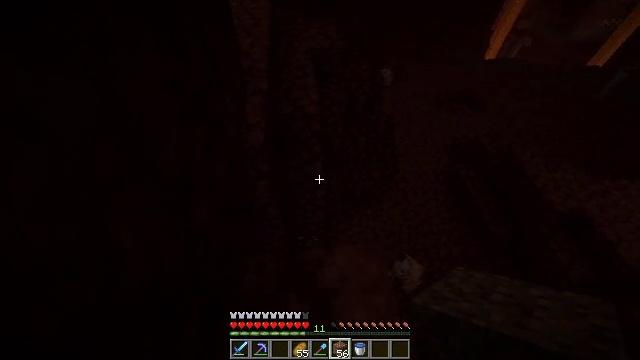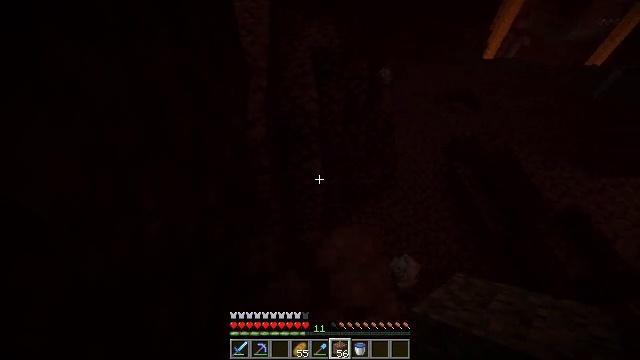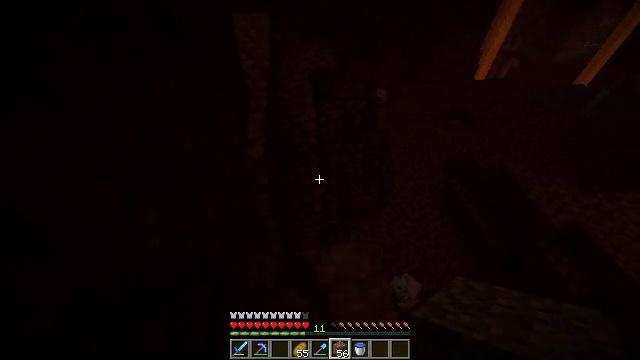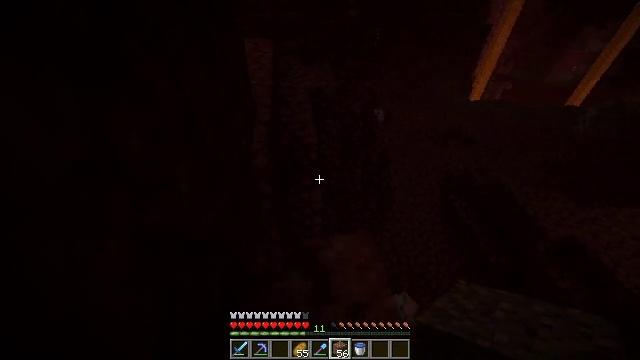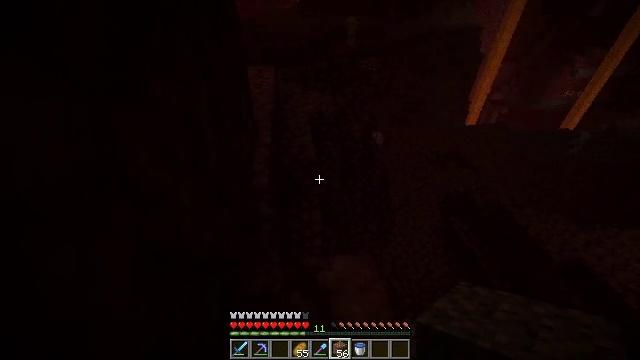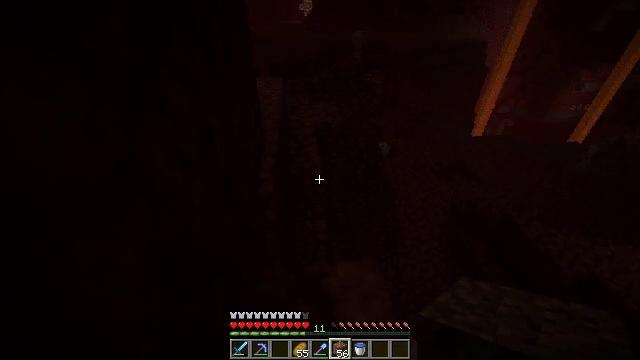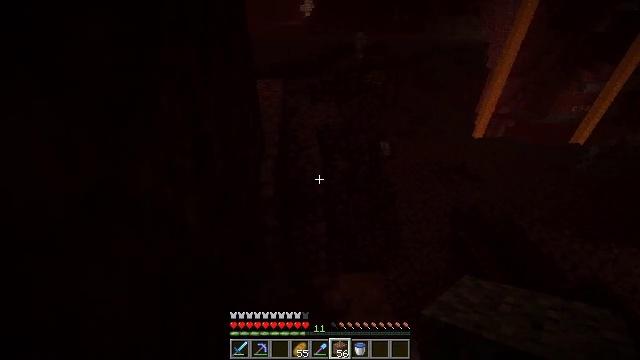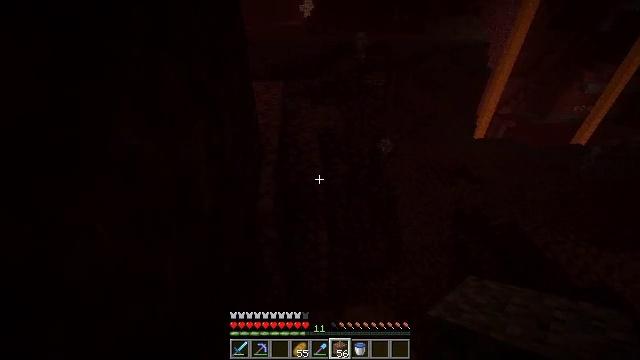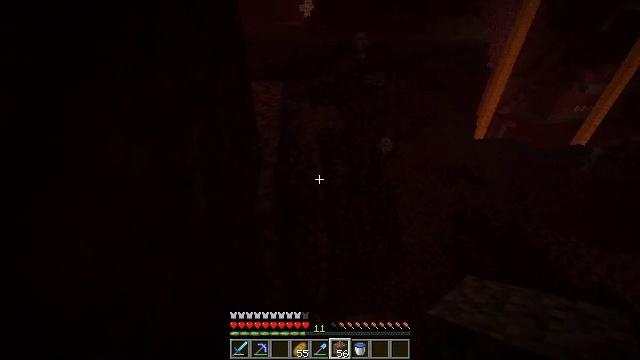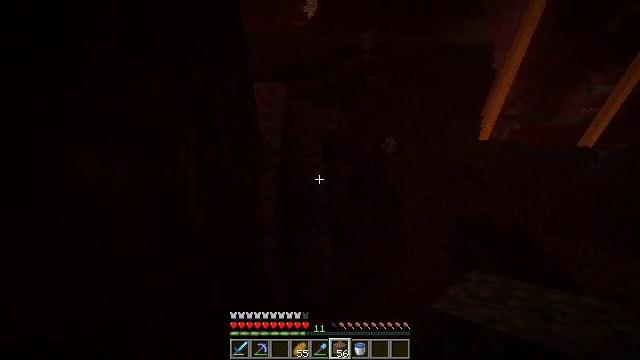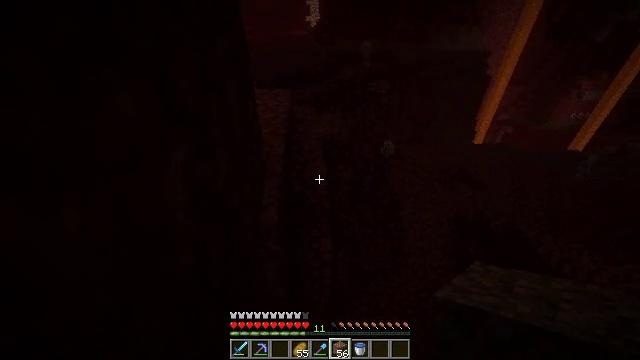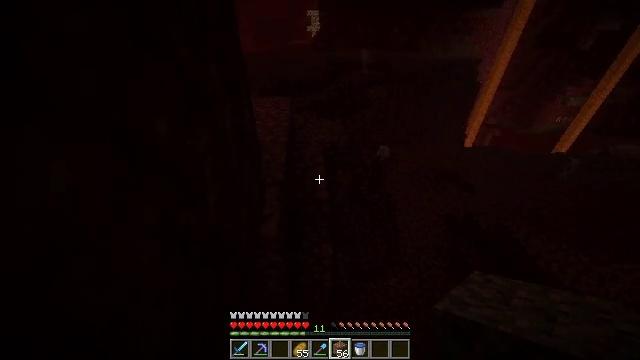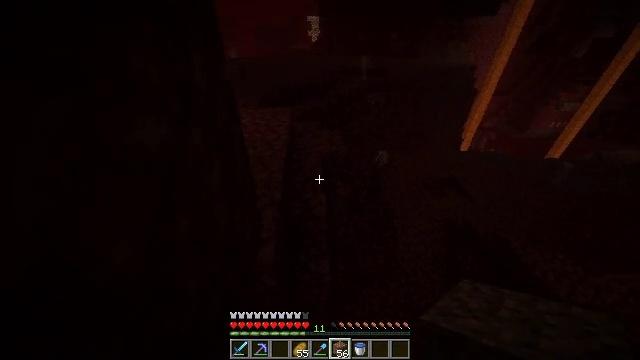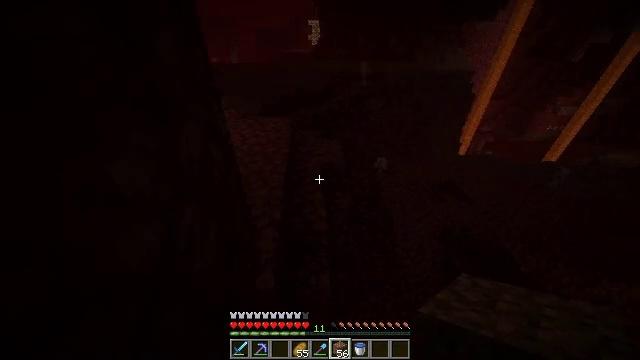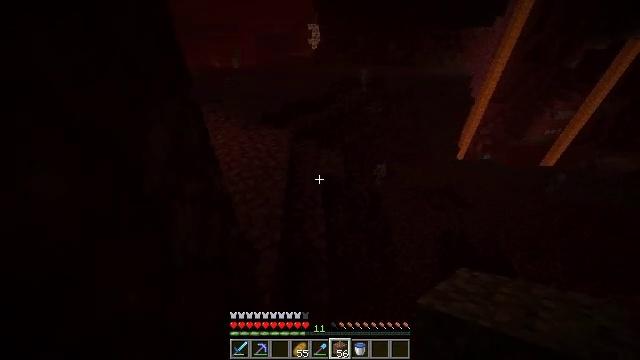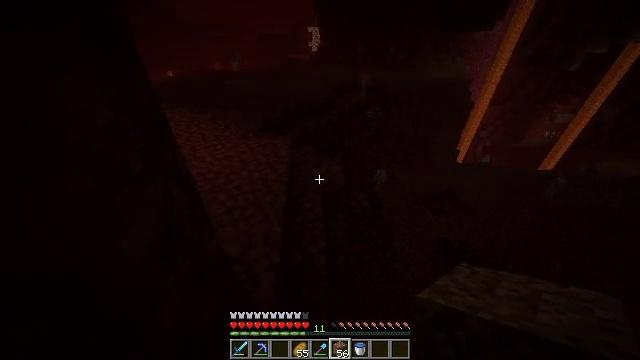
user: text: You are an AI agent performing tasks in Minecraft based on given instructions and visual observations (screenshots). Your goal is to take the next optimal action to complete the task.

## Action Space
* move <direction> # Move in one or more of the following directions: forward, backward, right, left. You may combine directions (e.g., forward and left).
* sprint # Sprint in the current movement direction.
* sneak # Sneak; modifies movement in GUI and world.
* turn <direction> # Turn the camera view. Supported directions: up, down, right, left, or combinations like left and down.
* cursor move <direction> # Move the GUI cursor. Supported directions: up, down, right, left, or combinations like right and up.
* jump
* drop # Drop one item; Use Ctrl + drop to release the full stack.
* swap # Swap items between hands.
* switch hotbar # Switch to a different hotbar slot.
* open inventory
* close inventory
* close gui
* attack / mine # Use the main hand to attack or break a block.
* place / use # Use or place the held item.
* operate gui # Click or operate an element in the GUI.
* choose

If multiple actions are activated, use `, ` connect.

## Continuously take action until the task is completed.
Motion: motion action
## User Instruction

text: Collect bone block by breaking it.
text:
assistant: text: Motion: move back
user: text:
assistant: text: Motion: move back, turn up
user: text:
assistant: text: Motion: turn up
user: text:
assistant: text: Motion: turn up
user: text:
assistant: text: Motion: move forward, turn left and up
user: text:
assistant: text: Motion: move forward
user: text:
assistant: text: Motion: move forward
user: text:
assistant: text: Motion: no_op
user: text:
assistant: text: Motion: move forward
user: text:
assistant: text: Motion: move forward
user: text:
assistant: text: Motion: move forward
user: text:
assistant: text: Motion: move forward, jump
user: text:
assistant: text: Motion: move forward, jump
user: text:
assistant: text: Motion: move forward, jump
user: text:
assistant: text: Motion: move forward, jump
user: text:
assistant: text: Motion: move forward, jump
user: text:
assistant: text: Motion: move forward, jump
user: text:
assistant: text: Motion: move forward, jump
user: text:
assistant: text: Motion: move forward, jump
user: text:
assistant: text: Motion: move forward, turn down
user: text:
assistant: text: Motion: move forward
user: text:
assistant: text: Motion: move forward
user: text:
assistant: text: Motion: move forward
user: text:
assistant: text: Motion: move forward
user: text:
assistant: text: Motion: move forward, turn left and up
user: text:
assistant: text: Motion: move forward, turn left and up
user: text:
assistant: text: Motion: move forward, turn up
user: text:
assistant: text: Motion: move forward
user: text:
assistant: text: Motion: no_op
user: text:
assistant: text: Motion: no_op